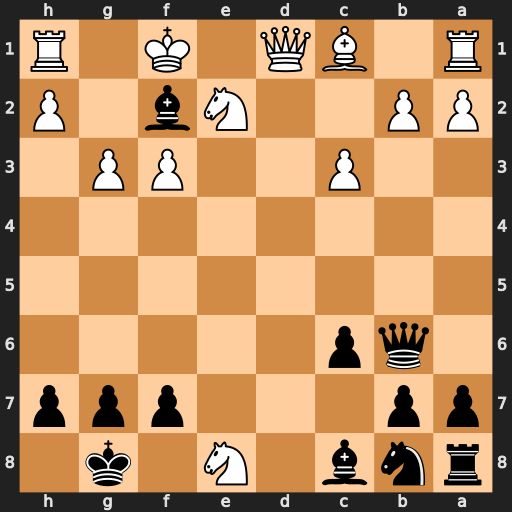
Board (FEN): rnb1N1k1/pp3ppp/1qp5/8/8/2P2PP1/PP2Nb1P/R1BQ1K1R
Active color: b
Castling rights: -
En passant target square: -
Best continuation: Bh3#